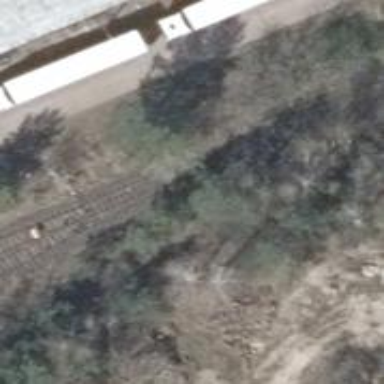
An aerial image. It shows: Railway switch.